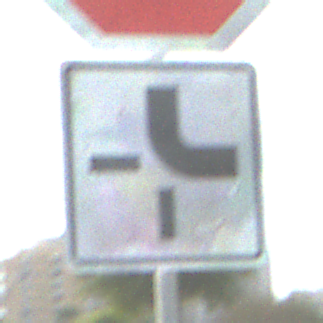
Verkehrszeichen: VerlaufVorfahrtsstrasse4
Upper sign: Stop
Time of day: MorningAfternoon
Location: Outdoor (Suburban)
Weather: PartlyCloudy
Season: NotSpecified
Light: Natural